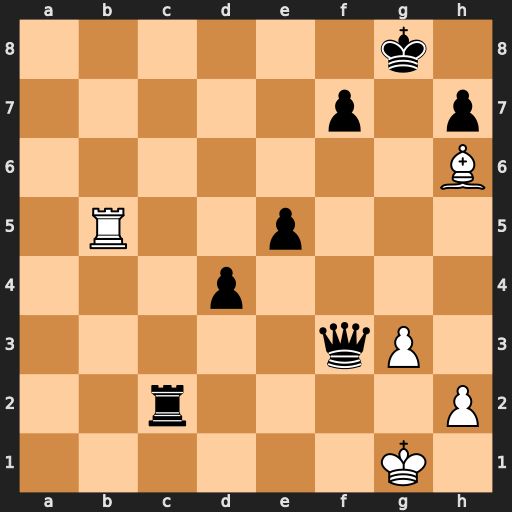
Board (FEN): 6k1/5p1p/7B/1R2p3/3p4/5qP1/2r4P/6K1
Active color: w
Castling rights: -
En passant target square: -
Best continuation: Rb8+ Rc8 Rxc8#